Aerial crown-view tile of a tropical tree (Barro Colorado Island, Panama), acquired 20241014:
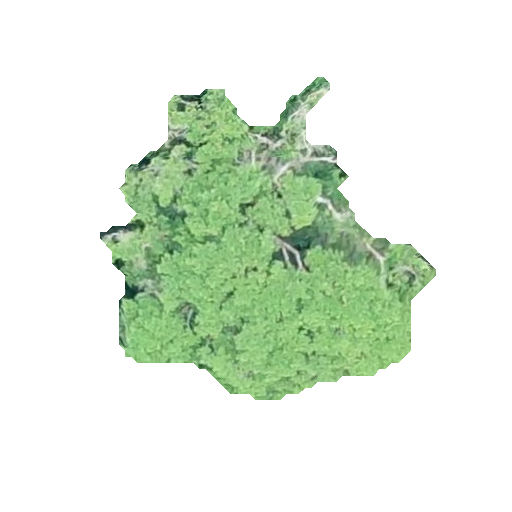
Species: Terminalia amazonia
GBIF accepted scientific name: Terminalia amazonica
Crown area: 103.145 m²